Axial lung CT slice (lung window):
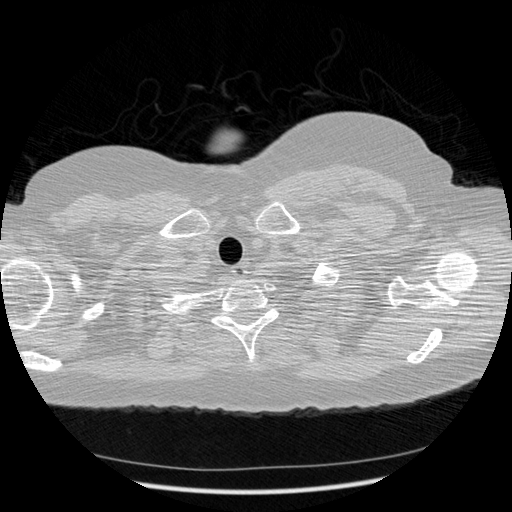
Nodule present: no